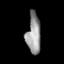
Tissue: lung
Cell type: Epithelial cells
Senescence score: 0.2354
Nuclear area (px): 545
Mean DAPI intensity: 151.295